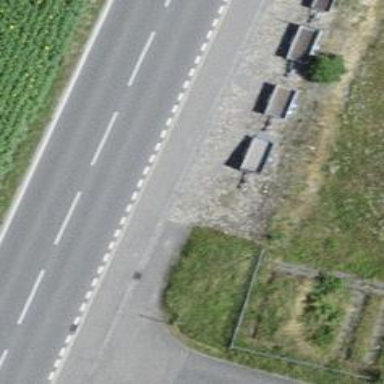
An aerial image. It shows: Bus stop along the road.